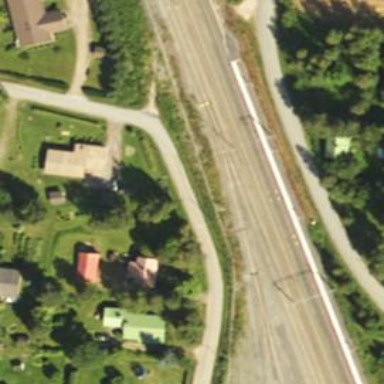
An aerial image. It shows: Wedge is used for the railway derail.